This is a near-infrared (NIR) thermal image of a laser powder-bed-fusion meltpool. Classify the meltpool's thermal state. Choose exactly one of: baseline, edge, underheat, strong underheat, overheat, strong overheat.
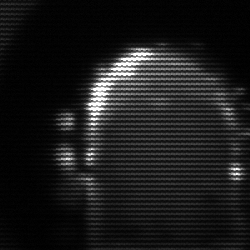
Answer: baseline